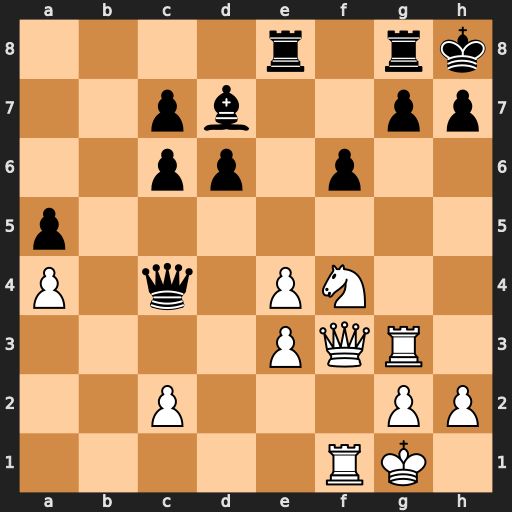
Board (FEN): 4r1rk/2pb2pp/2pp1p2/p7/P1q1PN2/4PQR1/2P3PP/5RK1
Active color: w
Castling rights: -
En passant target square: -
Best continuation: Ng6+ hxg6 Rh3+ Bxh3 Qxh3#